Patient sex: F
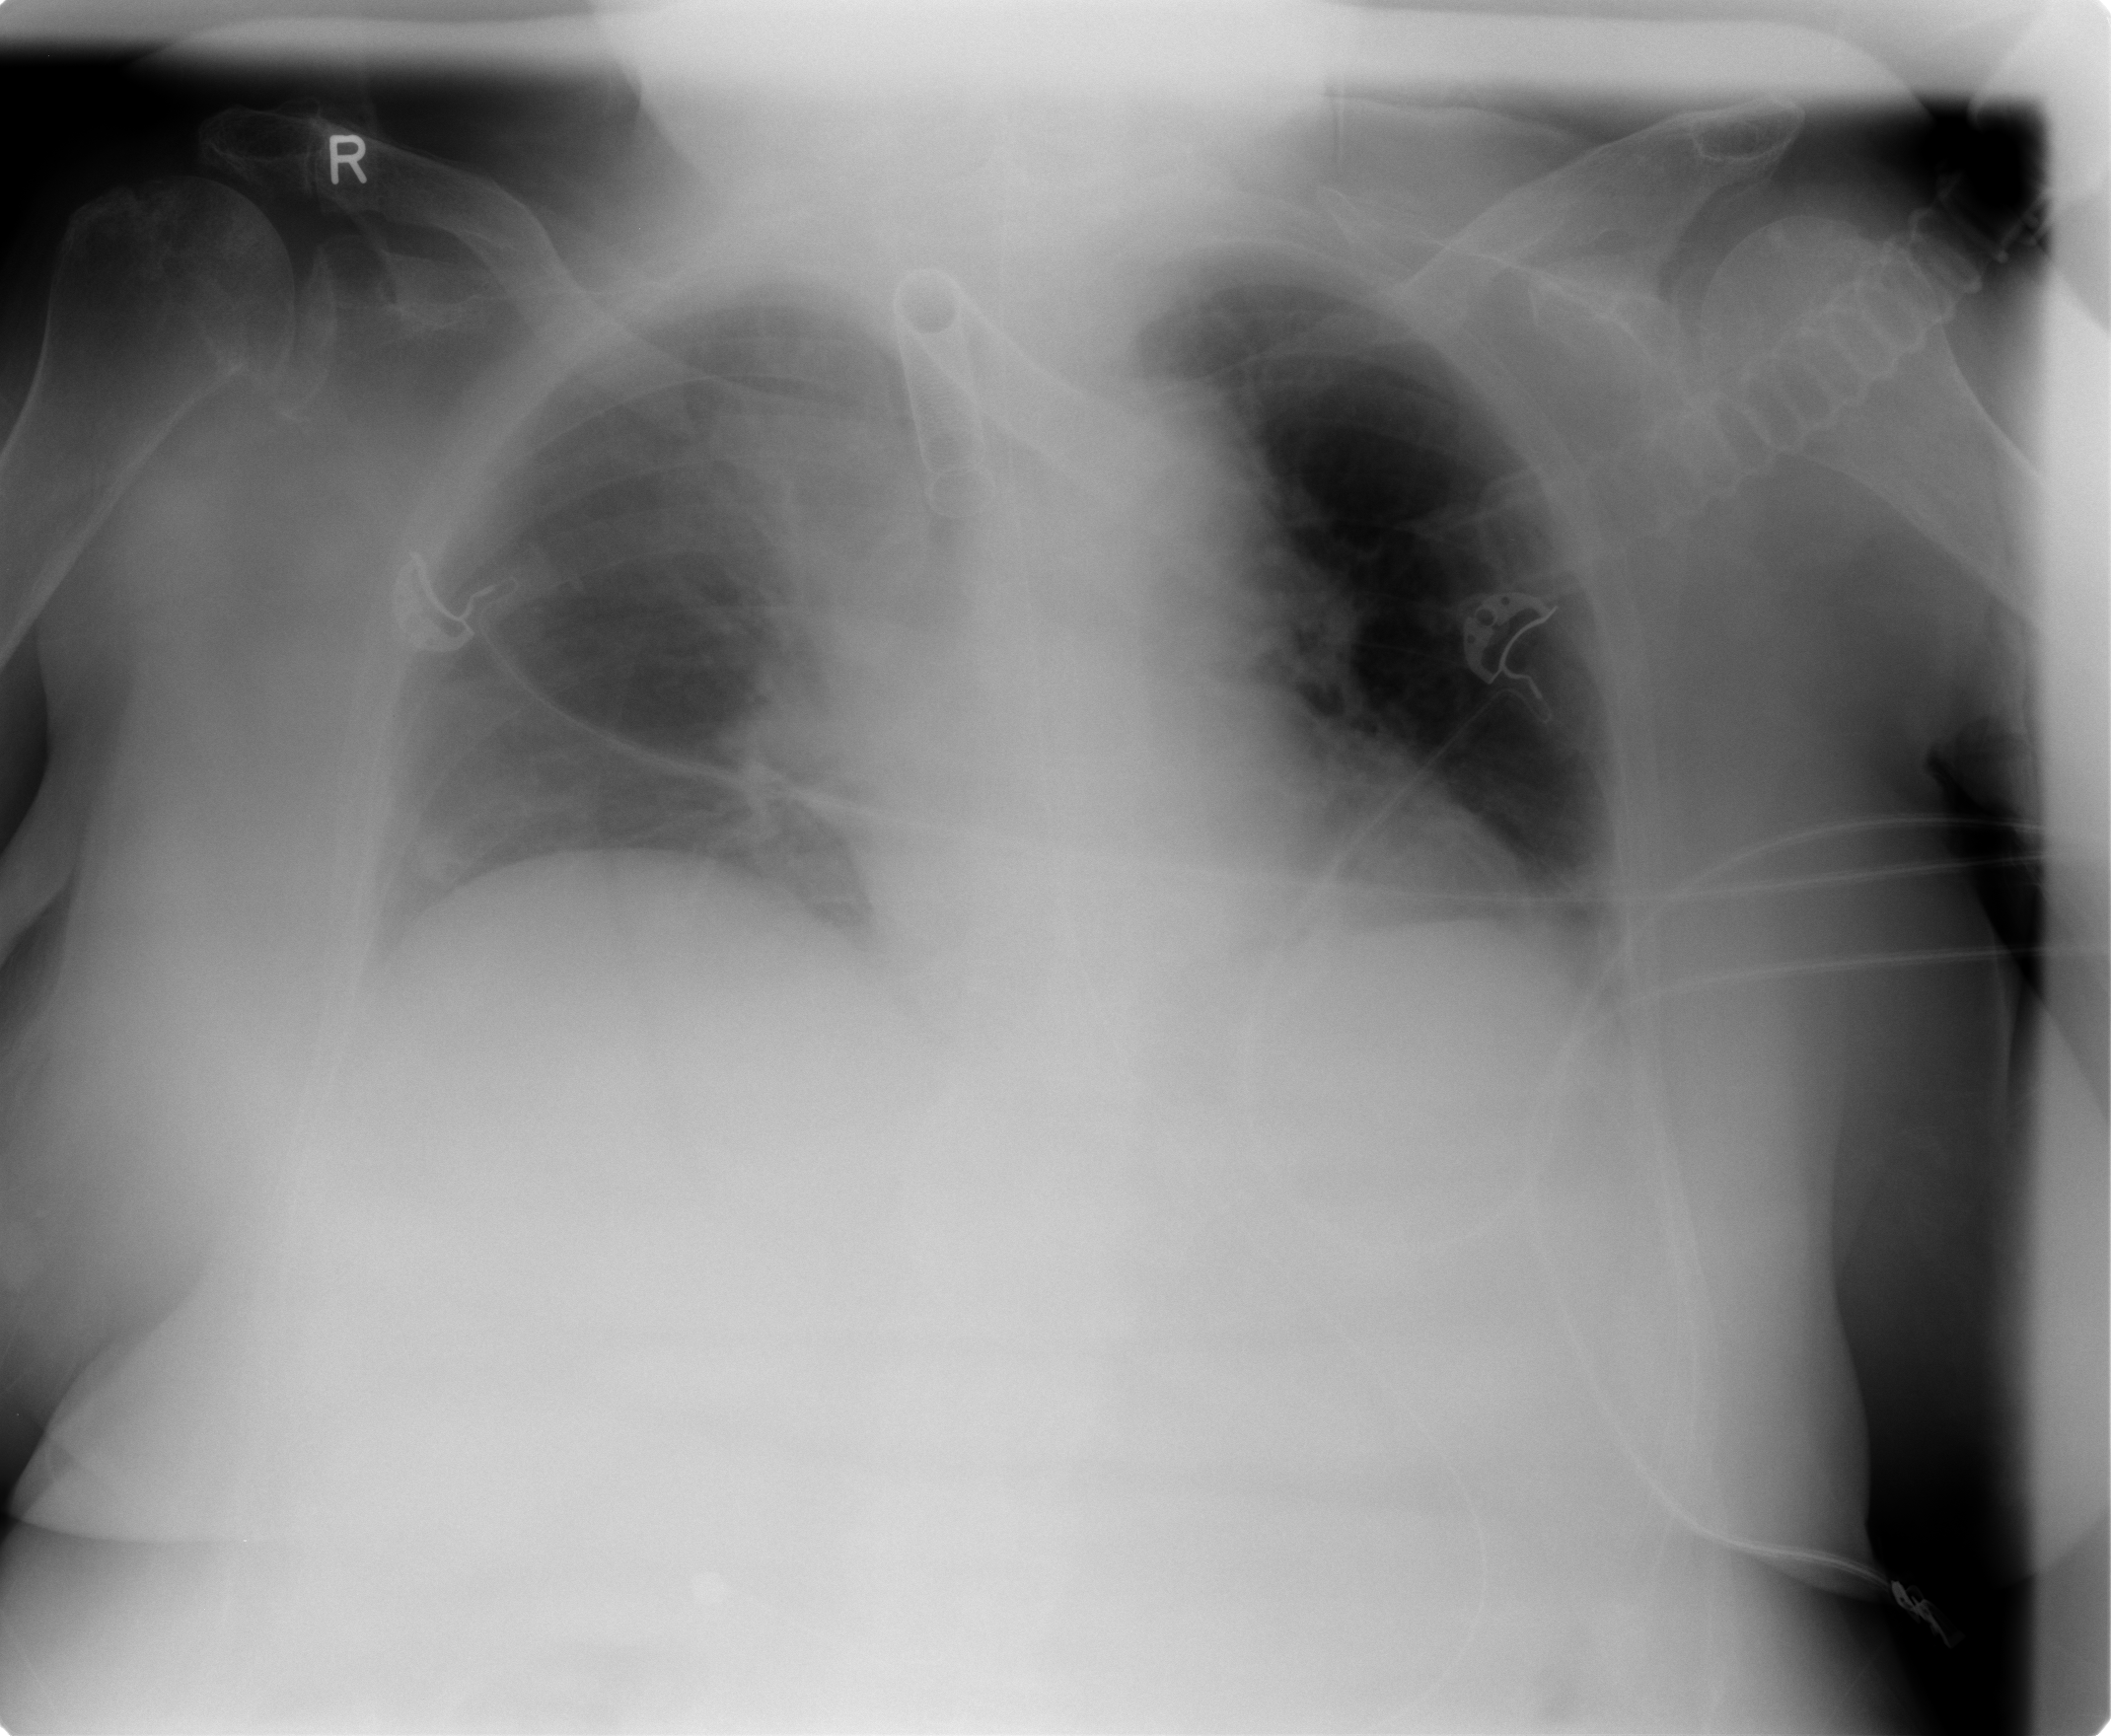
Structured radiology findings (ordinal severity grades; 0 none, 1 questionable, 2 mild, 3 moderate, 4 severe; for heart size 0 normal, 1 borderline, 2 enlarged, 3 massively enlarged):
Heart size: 0
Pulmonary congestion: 0
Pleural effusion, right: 2
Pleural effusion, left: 0
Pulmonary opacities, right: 2
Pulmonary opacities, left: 0
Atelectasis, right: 2
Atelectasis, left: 0